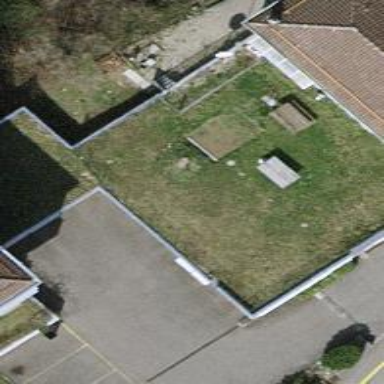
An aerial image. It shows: Garage building.